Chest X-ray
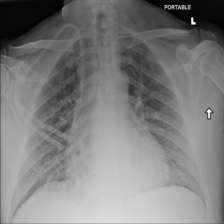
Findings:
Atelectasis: negative
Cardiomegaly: negative
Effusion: negative
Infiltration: negative
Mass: negative
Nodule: negative
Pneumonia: negative
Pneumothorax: negative
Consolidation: negative
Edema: negative
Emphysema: negative
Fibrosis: negative
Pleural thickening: negative
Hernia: negative